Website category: jobs
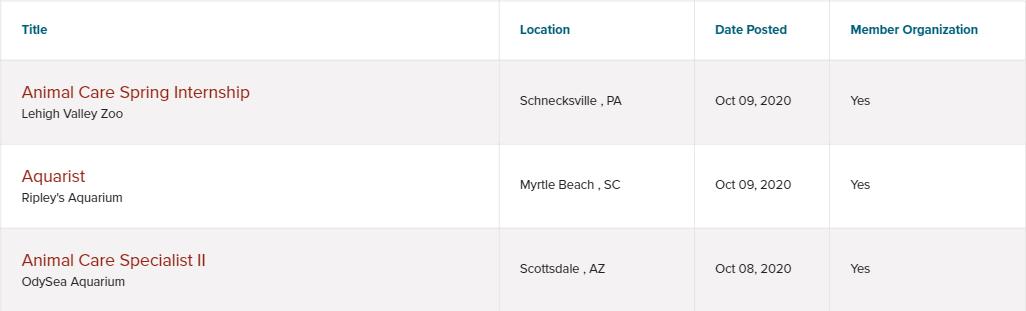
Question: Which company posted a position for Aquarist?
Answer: Ripley's Aquarium

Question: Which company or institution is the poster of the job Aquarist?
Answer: Ripley's Aquarium

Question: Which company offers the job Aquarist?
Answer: Ripley's Aquarium

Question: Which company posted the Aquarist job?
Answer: Ripley's Aquarium

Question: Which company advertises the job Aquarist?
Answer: Ripley's Aquarium

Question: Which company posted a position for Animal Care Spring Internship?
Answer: Lehigh Valley Zoo

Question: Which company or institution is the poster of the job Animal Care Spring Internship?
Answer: Lehigh Valley Zoo

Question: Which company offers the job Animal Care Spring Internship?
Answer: Lehigh Valley Zoo

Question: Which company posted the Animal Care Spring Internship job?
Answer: Lehigh Valley Zoo

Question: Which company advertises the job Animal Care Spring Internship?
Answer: Lehigh Valley Zoo

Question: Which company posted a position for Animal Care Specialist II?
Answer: OdySea Aquarium

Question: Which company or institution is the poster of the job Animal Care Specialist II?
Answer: OdySea Aquarium

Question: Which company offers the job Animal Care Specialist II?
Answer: OdySea Aquarium

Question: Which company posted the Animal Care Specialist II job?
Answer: OdySea Aquarium

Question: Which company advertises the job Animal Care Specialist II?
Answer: OdySea Aquarium

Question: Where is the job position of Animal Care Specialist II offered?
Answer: Scottsdale , AZ

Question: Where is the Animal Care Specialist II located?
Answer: Scottsdale , AZ

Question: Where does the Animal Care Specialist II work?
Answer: Scottsdale , AZ

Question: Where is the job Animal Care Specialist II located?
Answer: Scottsdale , AZ

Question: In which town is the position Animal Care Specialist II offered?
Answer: Scottsdale , AZ

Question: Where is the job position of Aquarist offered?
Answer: Myrtle Beach , SC

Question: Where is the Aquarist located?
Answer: Myrtle Beach , SC

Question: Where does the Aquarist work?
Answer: Myrtle Beach , SC

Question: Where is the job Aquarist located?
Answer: Myrtle Beach , SC

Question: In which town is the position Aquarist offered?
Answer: Myrtle Beach , SC

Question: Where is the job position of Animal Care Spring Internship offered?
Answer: Schnecksville , PA

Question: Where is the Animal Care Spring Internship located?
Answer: Schnecksville , PA

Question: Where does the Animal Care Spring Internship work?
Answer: Schnecksville , PA

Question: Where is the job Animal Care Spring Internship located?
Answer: Schnecksville , PA

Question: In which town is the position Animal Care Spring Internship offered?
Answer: Schnecksville , PA

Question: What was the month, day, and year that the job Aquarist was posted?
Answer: Oct 09, 2020

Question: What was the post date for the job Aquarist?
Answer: Oct 09, 2020

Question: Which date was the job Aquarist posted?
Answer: Oct 09, 2020

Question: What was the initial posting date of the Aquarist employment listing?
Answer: Oct 09, 2020

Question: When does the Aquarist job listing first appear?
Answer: Oct 09, 2020

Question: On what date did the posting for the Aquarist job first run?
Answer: Oct 09, 2020

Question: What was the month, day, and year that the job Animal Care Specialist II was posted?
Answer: Oct 08, 2020

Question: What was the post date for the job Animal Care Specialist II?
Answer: Oct 08, 2020

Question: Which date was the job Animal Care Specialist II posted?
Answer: Oct 08, 2020

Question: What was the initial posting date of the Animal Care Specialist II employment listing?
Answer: Oct 08, 2020

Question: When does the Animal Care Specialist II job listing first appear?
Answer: Oct 08, 2020

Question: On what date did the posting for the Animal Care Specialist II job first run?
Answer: Oct 08, 2020

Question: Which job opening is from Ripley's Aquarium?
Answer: Aquarist

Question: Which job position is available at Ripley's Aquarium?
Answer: Aquarist

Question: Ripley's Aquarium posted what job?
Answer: Aquarist

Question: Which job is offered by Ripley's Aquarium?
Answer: Aquarist

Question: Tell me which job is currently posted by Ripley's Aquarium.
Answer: Aquarist

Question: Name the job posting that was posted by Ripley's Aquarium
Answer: Aquarist

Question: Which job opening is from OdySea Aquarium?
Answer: Animal Care Specialist II

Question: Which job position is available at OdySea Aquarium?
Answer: Animal Care Specialist II

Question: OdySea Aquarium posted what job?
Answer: Animal Care Specialist II

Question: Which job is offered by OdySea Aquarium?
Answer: Animal Care Specialist II

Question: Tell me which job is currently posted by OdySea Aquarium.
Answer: Animal Care Specialist II

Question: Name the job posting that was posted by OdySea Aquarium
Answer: Animal Care Specialist II

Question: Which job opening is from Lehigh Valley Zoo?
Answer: Animal Care Spring Internship

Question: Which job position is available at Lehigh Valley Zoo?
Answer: Animal Care Spring Internship

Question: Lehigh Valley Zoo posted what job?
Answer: Animal Care Spring Internship

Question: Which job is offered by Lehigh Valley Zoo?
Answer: Animal Care Spring Internship

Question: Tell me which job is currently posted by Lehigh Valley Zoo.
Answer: Animal Care Spring Internship

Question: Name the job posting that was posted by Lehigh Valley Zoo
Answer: Animal Care Spring Internship

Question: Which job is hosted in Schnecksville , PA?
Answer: Animal Care Spring Internship

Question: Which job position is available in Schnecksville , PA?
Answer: Animal Care Spring Internship

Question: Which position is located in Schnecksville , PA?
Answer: Animal Care Spring Internship

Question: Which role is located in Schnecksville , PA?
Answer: Animal Care Spring Internship